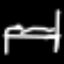
Label: bed